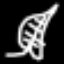
Label: leaf